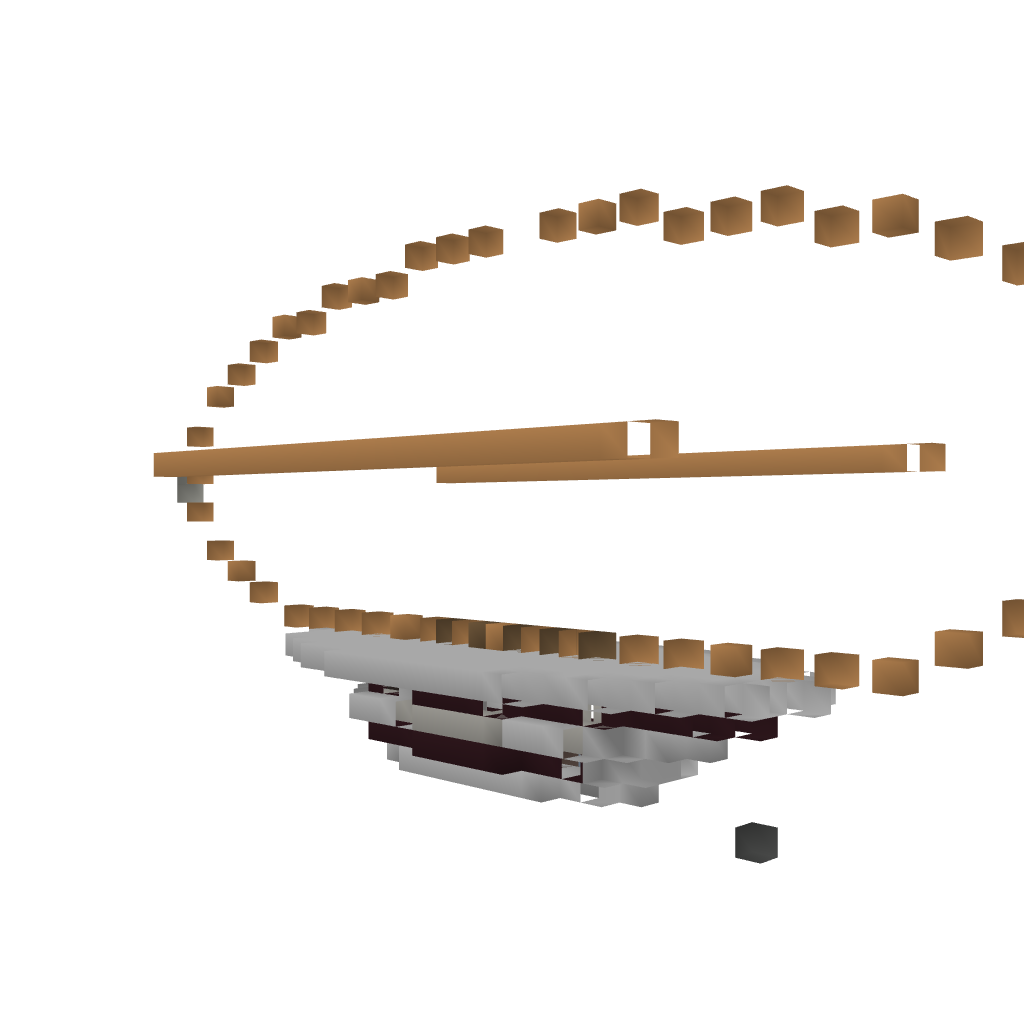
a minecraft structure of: The Simpsons - Duff Zeppelin